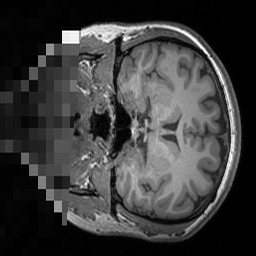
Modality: T1w
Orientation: coronal
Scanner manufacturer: siemens
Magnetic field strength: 3 T
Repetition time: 1.5 s
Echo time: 0.00291 s